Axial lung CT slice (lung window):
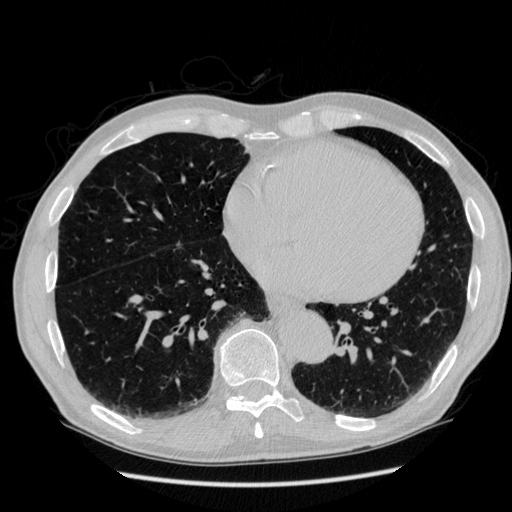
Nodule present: no